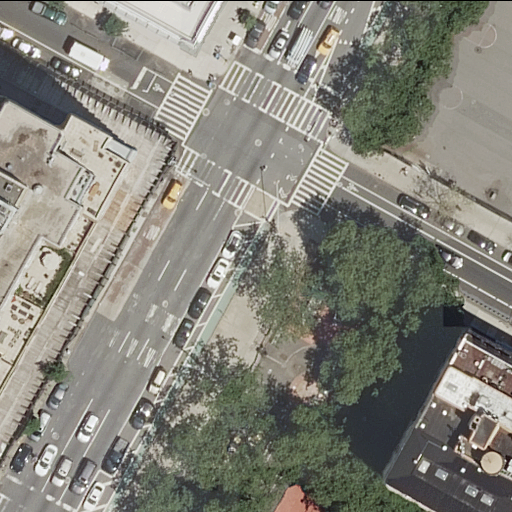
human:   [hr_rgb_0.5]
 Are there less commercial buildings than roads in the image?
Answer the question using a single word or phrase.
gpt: yes

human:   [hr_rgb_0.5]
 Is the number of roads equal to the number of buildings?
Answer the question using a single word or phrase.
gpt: no

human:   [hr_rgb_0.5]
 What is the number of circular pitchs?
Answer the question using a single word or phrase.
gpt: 0

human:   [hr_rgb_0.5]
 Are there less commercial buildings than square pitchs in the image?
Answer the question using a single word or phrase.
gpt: no

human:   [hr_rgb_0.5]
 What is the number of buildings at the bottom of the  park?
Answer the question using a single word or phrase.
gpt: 0

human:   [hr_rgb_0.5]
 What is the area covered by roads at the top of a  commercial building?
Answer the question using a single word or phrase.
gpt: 0m2

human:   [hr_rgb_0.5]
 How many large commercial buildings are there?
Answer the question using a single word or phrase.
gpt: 0

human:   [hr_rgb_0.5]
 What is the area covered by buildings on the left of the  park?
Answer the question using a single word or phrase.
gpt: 895m2

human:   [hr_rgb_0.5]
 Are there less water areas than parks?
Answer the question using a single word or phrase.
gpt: yes

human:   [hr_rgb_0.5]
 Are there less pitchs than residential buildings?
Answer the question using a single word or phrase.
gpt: yes

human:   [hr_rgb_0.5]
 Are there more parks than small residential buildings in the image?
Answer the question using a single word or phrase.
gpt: no

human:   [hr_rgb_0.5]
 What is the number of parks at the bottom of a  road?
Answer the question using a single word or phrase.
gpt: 1

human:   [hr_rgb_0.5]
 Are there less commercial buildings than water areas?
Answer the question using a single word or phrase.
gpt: no

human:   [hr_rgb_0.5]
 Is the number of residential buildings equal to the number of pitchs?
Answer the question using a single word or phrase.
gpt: no

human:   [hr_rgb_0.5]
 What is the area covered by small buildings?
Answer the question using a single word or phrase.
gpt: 87m2

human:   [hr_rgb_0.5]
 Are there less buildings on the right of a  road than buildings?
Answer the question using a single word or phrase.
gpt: yes

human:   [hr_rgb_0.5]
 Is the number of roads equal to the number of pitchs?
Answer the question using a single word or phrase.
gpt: no

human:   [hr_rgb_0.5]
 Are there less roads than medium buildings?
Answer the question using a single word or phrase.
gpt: no

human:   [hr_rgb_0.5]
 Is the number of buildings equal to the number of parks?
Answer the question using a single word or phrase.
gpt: no

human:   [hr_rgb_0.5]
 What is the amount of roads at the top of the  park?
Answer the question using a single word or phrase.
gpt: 3

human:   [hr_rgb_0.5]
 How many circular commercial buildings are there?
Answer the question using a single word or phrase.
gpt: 0

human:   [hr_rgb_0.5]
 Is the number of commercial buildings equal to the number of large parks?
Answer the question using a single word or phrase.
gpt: no

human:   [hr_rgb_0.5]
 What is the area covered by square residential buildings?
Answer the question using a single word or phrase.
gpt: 0m2

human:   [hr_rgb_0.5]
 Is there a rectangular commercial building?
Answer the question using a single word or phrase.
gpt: no

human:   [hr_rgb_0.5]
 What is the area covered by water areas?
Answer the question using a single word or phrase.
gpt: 0m2

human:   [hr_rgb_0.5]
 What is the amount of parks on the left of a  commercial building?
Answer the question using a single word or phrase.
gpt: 0

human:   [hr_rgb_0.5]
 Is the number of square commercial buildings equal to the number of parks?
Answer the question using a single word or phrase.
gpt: no

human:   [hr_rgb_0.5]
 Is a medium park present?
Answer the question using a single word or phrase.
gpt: no

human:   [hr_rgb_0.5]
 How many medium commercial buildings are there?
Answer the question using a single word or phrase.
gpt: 0

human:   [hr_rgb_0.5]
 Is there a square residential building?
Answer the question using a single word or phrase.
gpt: no

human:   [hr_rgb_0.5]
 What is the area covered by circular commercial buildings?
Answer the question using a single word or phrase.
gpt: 0m2

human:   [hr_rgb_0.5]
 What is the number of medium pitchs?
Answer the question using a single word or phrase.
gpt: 0

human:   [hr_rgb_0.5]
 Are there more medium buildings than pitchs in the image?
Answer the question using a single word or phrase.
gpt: no

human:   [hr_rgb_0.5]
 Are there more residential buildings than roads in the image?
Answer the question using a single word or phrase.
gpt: no

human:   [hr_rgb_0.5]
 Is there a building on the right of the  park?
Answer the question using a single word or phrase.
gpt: yes

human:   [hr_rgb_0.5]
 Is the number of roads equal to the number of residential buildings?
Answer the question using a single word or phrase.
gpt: no